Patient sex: M
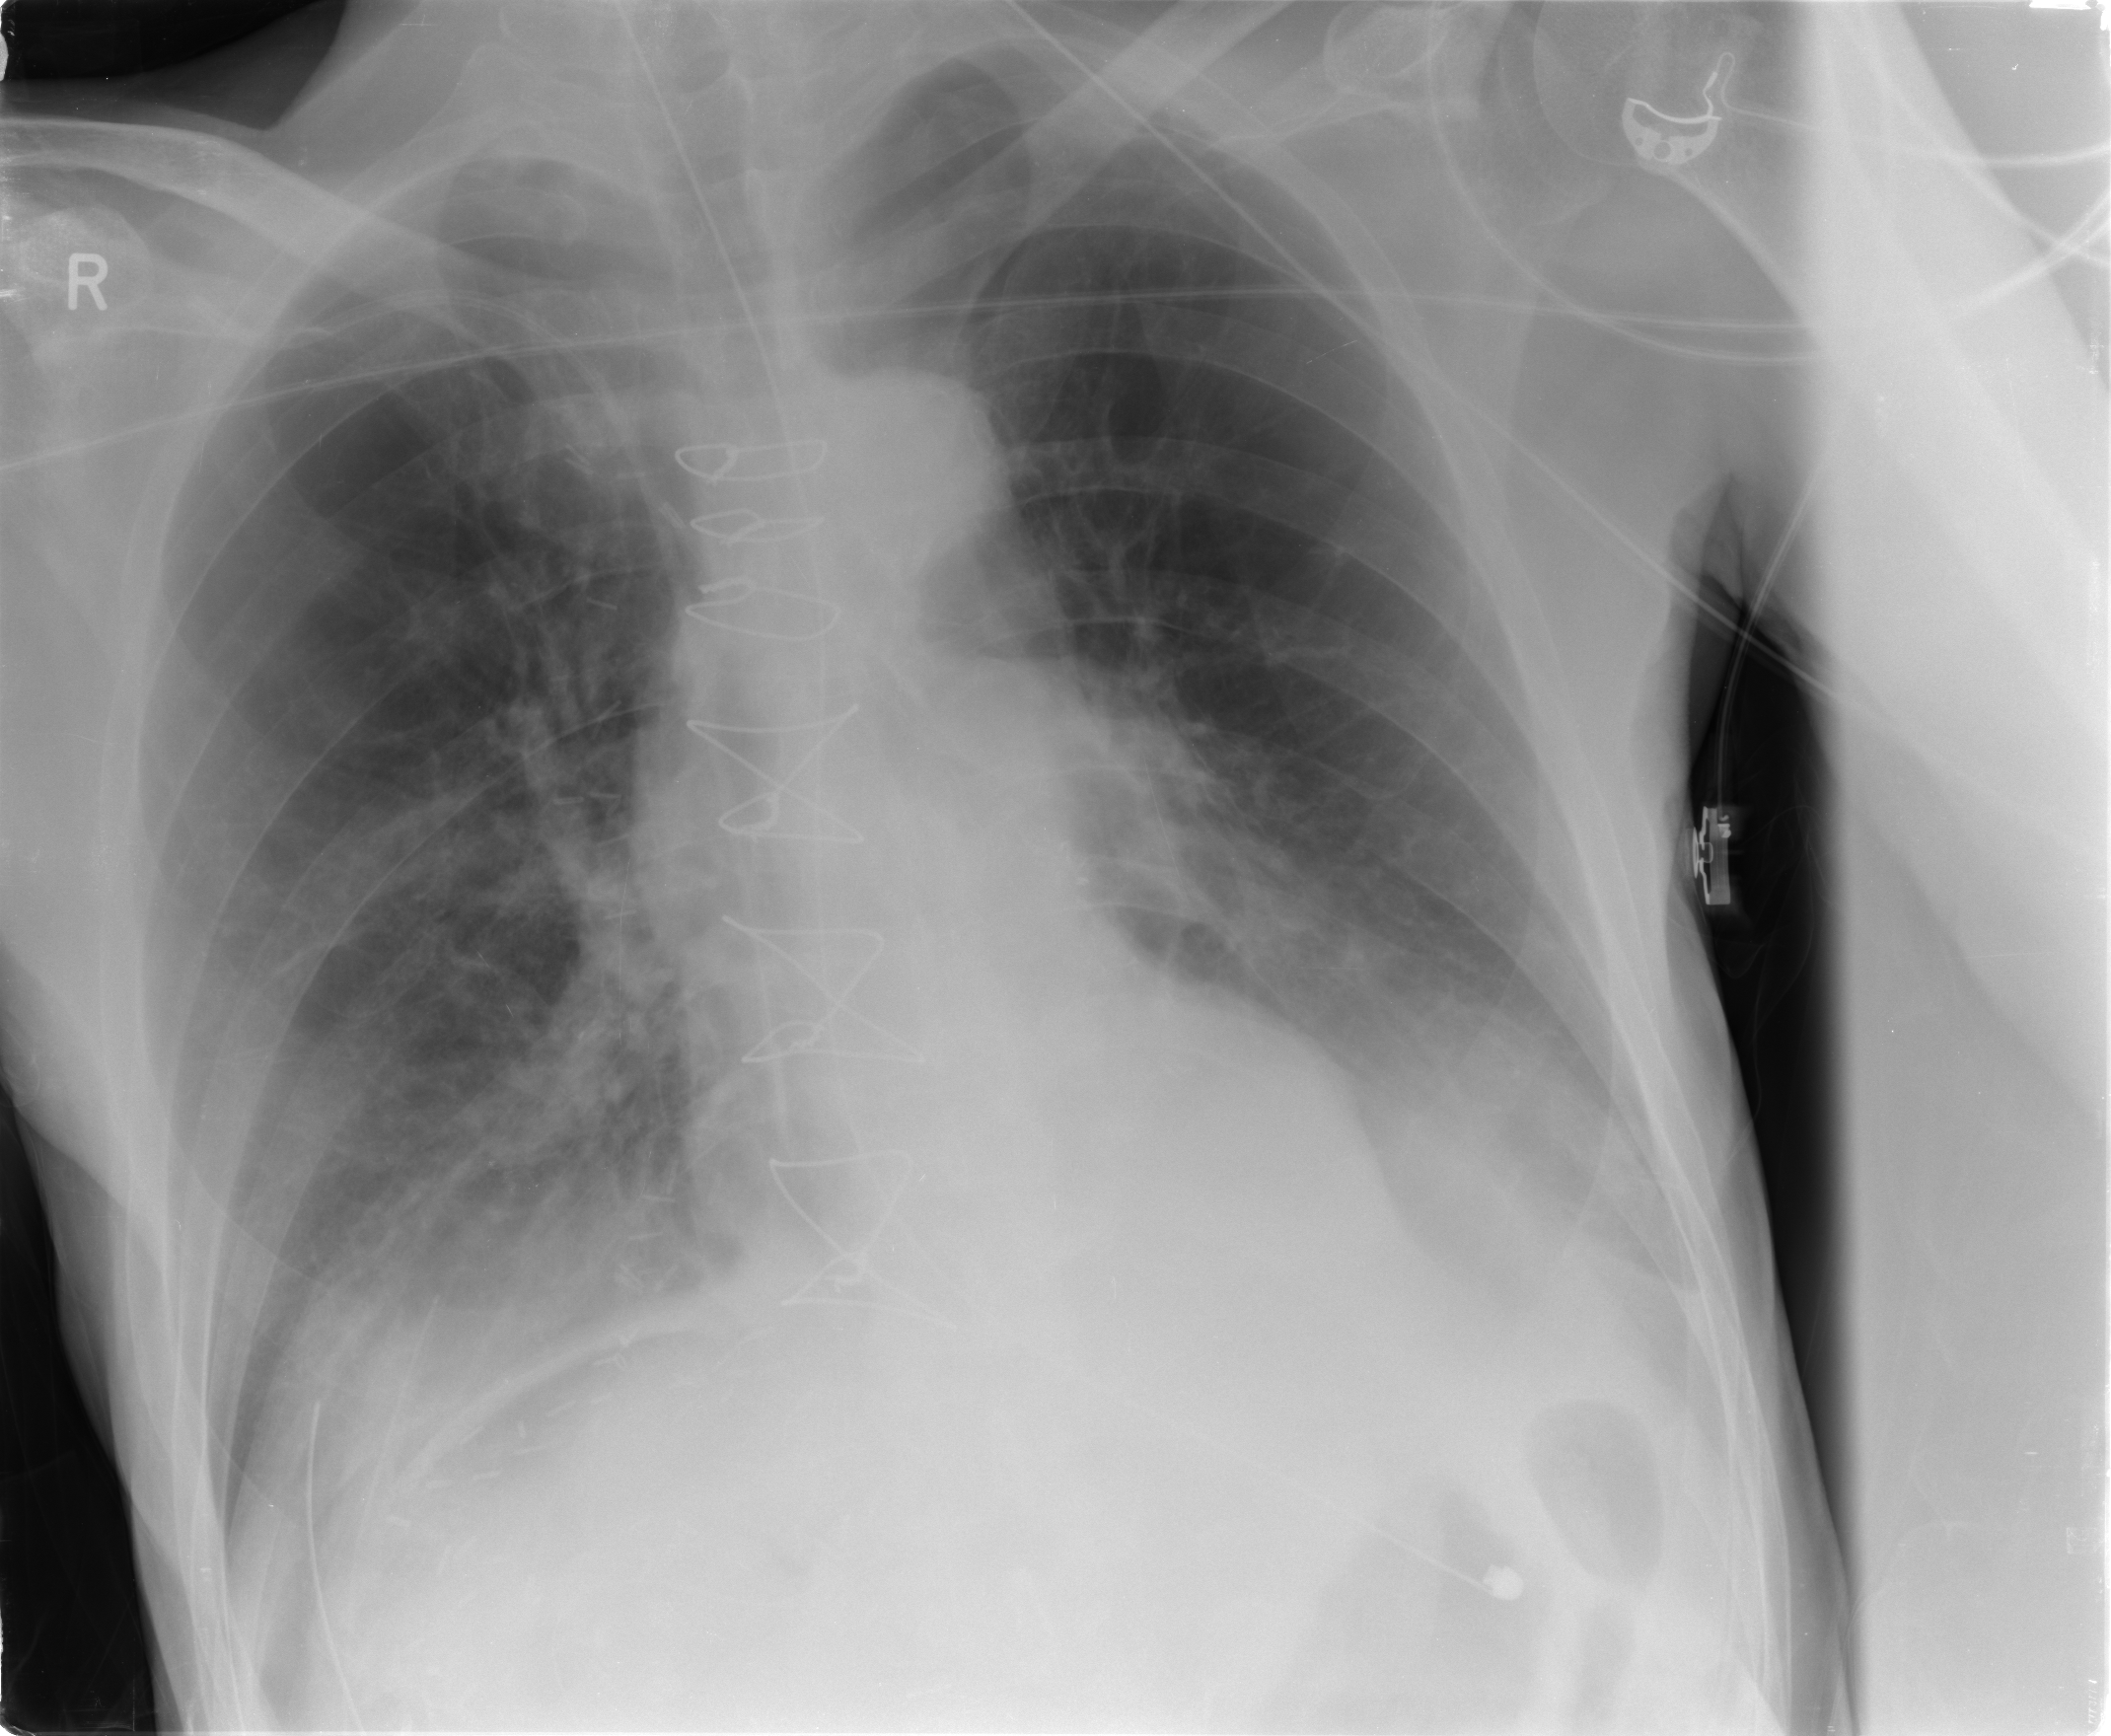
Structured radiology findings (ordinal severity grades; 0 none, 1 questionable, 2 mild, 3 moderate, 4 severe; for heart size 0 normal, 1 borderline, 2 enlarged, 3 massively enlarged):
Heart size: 0
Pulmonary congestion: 0
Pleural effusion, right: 2
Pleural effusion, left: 2
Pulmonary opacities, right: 0
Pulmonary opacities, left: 0
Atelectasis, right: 2
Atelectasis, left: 2